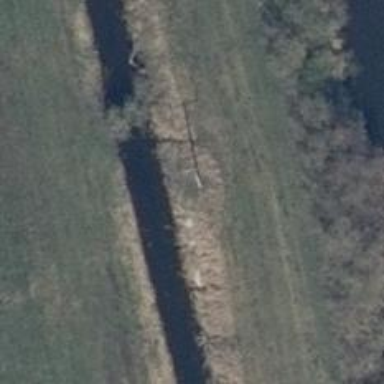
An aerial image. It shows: Power pole.